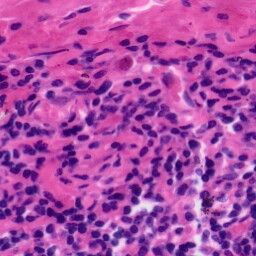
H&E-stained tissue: Tonsil